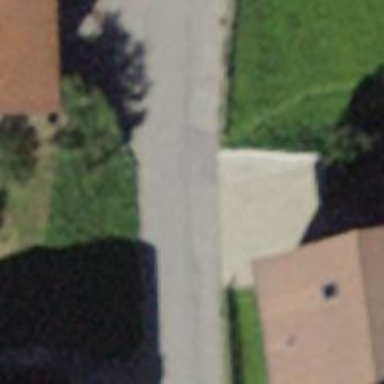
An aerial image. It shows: Paved residential road.